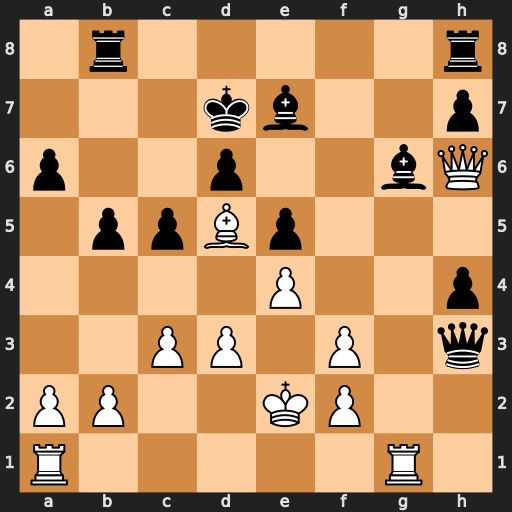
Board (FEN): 1r5r/3kb2p/p2p2bQ/1ppBp3/4P2p/2PP1P1q/PP2KP2/R5R1
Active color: w
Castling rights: -
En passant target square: -
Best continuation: Rh1 Qg2 Rag1 Qxh1 Rxh1